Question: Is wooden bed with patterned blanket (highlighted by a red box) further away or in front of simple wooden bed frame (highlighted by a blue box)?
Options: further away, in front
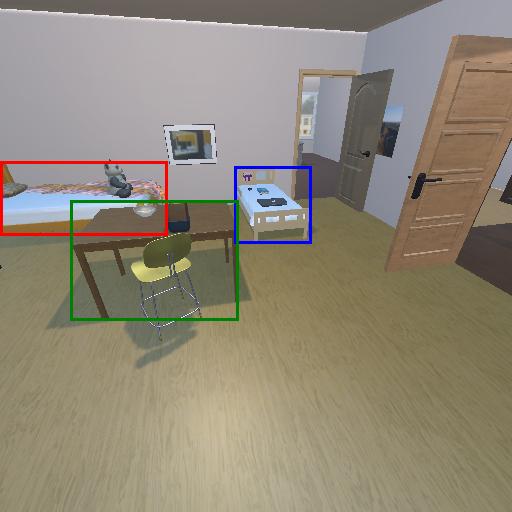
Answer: further away